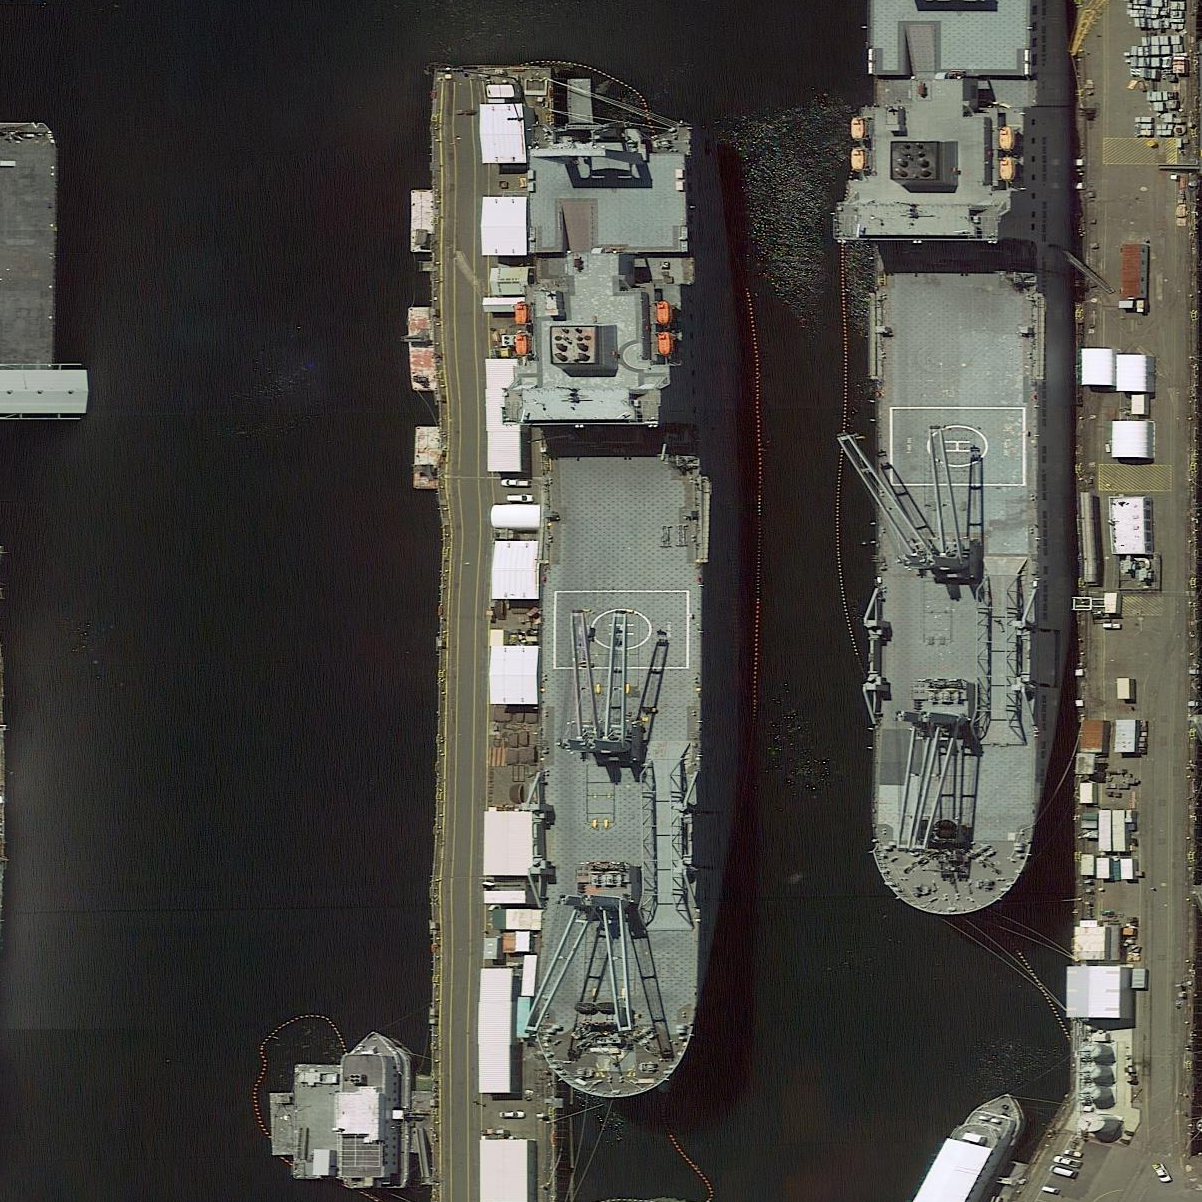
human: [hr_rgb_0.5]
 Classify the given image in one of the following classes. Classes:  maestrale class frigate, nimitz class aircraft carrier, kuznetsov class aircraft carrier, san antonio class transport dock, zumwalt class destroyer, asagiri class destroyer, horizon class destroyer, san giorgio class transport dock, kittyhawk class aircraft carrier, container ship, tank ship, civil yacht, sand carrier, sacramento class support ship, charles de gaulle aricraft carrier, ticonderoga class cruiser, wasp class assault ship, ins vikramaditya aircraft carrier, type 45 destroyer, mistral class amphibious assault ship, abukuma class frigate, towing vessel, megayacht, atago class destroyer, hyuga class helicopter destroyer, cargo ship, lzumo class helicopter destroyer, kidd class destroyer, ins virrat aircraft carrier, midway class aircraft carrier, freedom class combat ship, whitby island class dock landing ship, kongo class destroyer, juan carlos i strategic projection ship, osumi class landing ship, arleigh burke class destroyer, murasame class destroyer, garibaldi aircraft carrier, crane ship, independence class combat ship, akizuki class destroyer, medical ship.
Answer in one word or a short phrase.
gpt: Crane ship